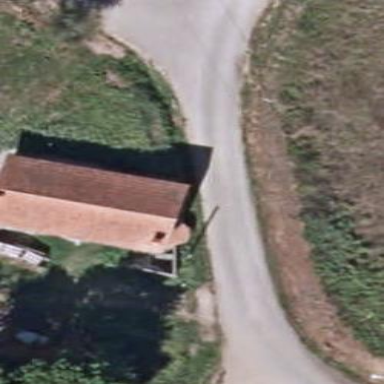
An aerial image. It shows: Simple house.